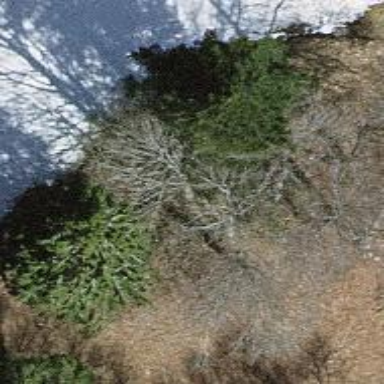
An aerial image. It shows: Single tag "natural: tree."